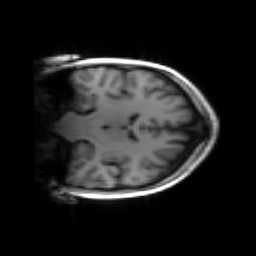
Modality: inplaneT1
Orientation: coronal
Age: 24
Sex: female
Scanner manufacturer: siemens
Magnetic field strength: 3 T
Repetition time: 1.2 s
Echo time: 0.00251 s